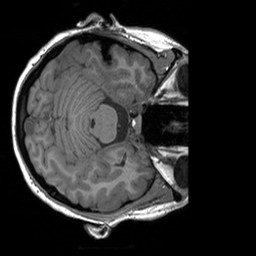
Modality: T1w
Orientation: axial
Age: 27
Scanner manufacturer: siemens
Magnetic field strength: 3 T
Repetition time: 1.9 s
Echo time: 0.00252 s